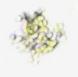
Label: Detritus